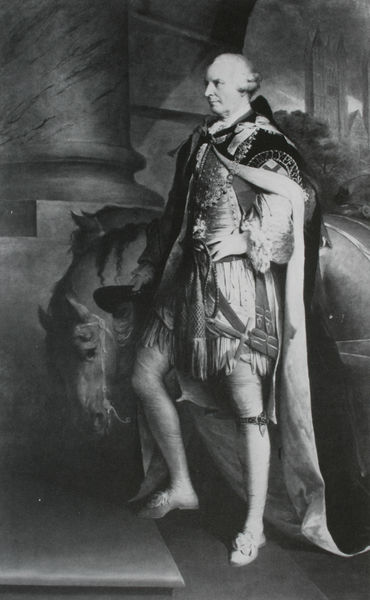
Titel: Hugh, First Duke of Northumberland
Künstler: James Barry
Standort: Hounslow bei London
Institution: Syon House
Schlagwörter: baum, dunkel, feder, gemälde, kopf, mann, umhang, weiß, bäume, hut, marmor, nacht, nase, profil, schwarz, säule, blick, gebäude, haus, rock, schleife, barock, hermelin, kleidung, mensch, pelz, stehen, stein, bildnis, niederlande, portrait, porträt, kirche, fransen, haare, mantel, england, locken, pferd, pferde, reiter, turm, beine, deutschland, perücke, zaumzeug, spanien, bein, haltung, schuhe, kette, graphik, friedrich, krieg, treppe, kaiser, könig, stufe, socken, podest, knie, foto, fotografie, strümpfe, stolz, türme, schwert, uniform, stand, abzeichen, degen, orden, herrscher, fürst, rüstung, gesichtsausdruck, wams, halfter, strumpfhosen, edelmann, london, prunk, kupferstich, tritt, englisch, bundhose, beinkleid, imperator, gelockt, ponderation, nobel, sadness, prunkrüstung, stuffe, curious, pity, belief, pride, unmhang, george washington and a horse, honor, strength